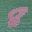
Label: 8